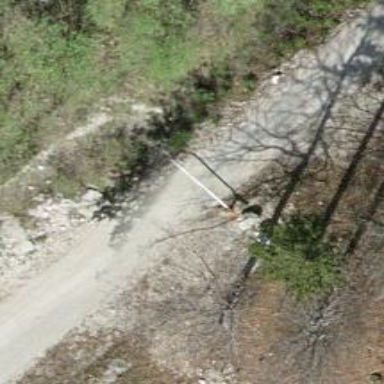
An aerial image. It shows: Lift gate barrier.